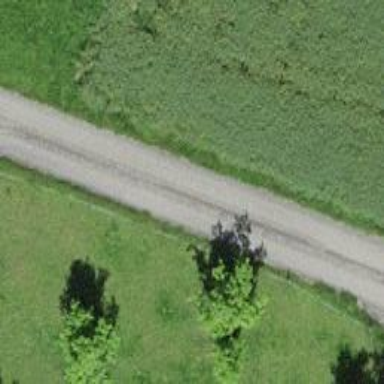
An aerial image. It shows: Well-maintained track road with grade 1 tracktype.